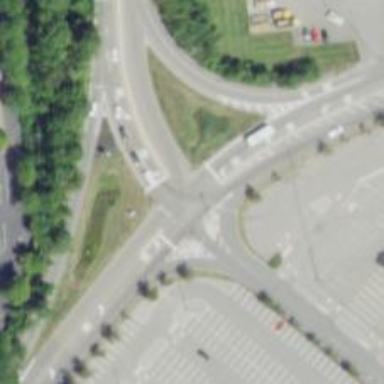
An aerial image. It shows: Trunk link highway.